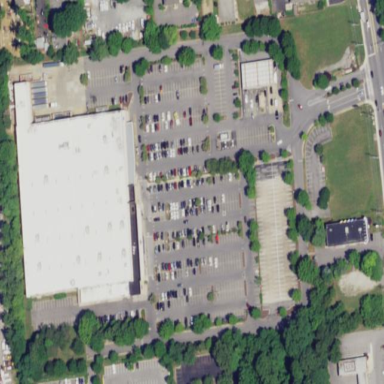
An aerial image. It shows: Retail area.